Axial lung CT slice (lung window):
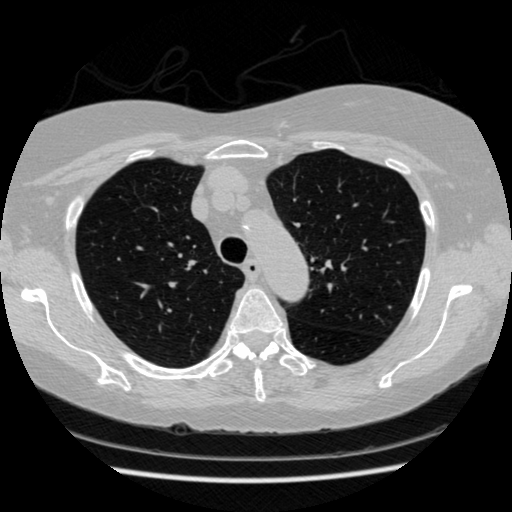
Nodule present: no